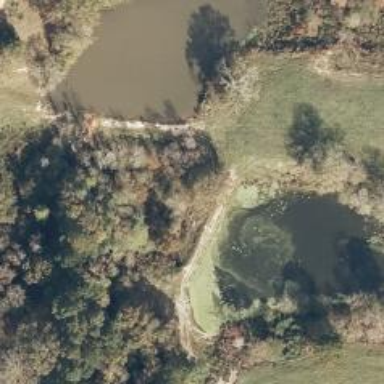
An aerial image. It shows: Pond with natural water.